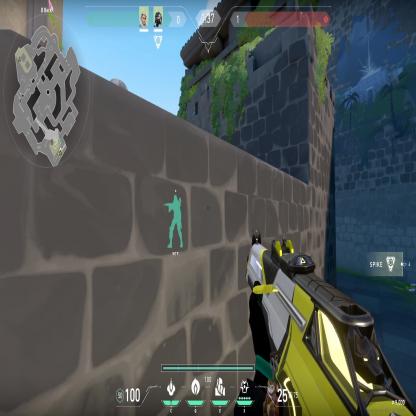
Label: teammate